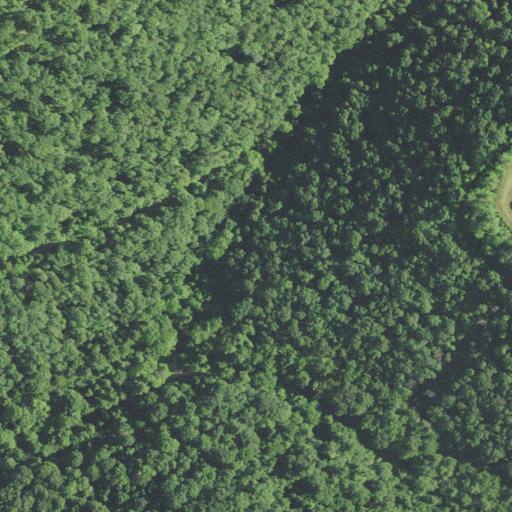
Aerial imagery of valley in West Virginia named Moccasin Hollow containing deciduous forest, open development, shrub, evergreen forest, and grassland